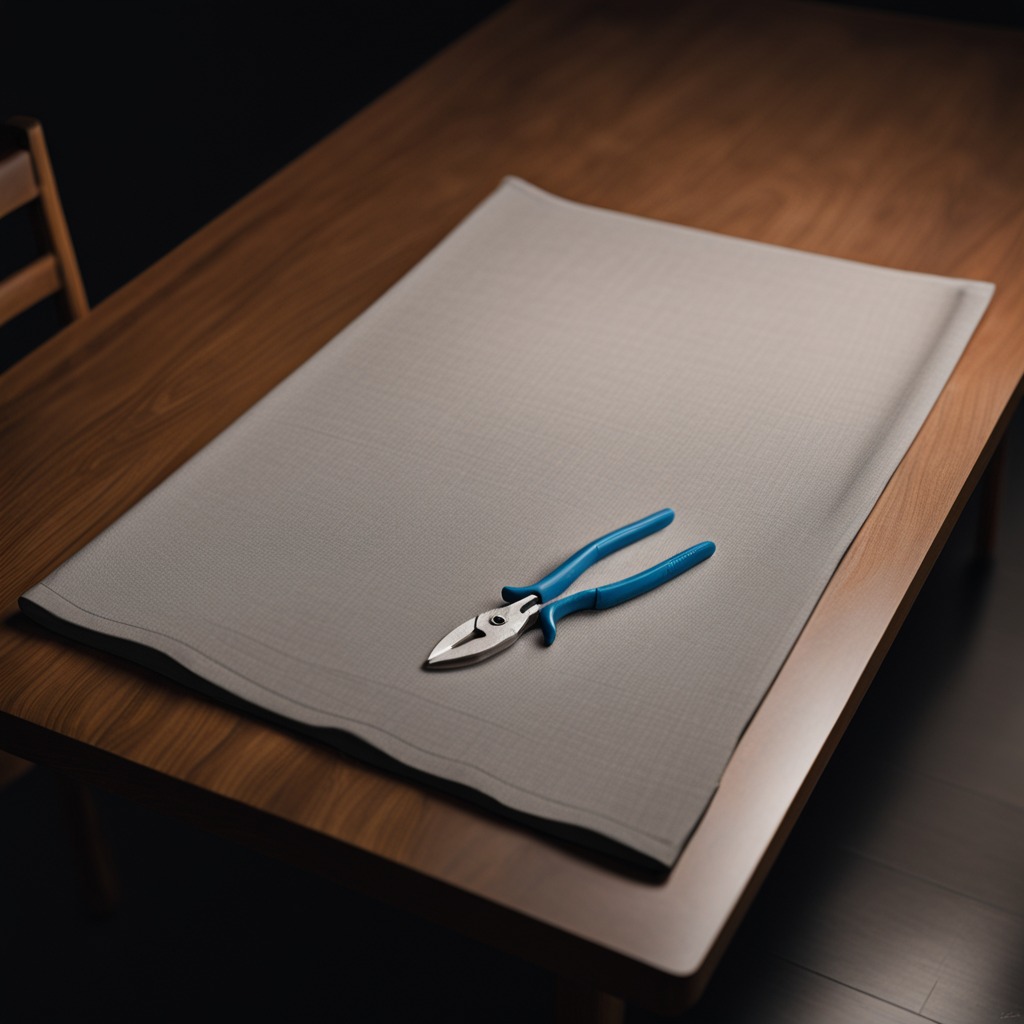
A plier lies on the wooden table.